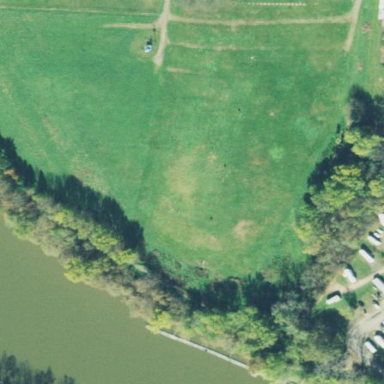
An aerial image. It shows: Driving range for golf on grass.